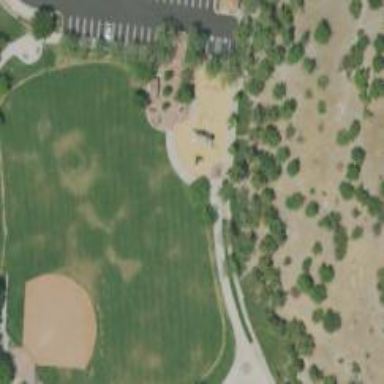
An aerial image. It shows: Grassy pitch for various sports activities.